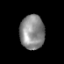
Tissue: prostate
Cell type: T cells
Senescence score: 0.2567
Nuclear area (px): 823
Mean DAPI intensity: 137.488